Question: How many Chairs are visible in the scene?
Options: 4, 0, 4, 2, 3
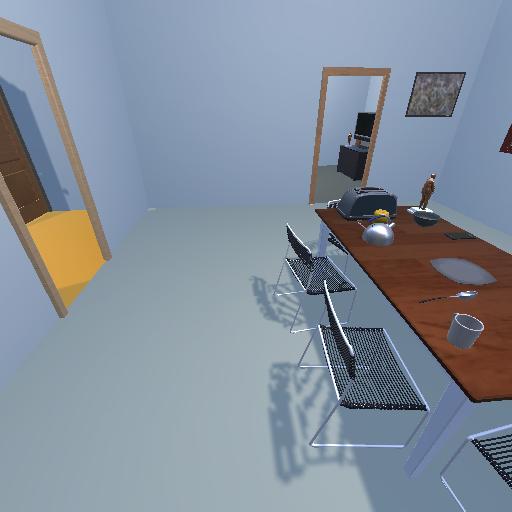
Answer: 4